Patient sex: F
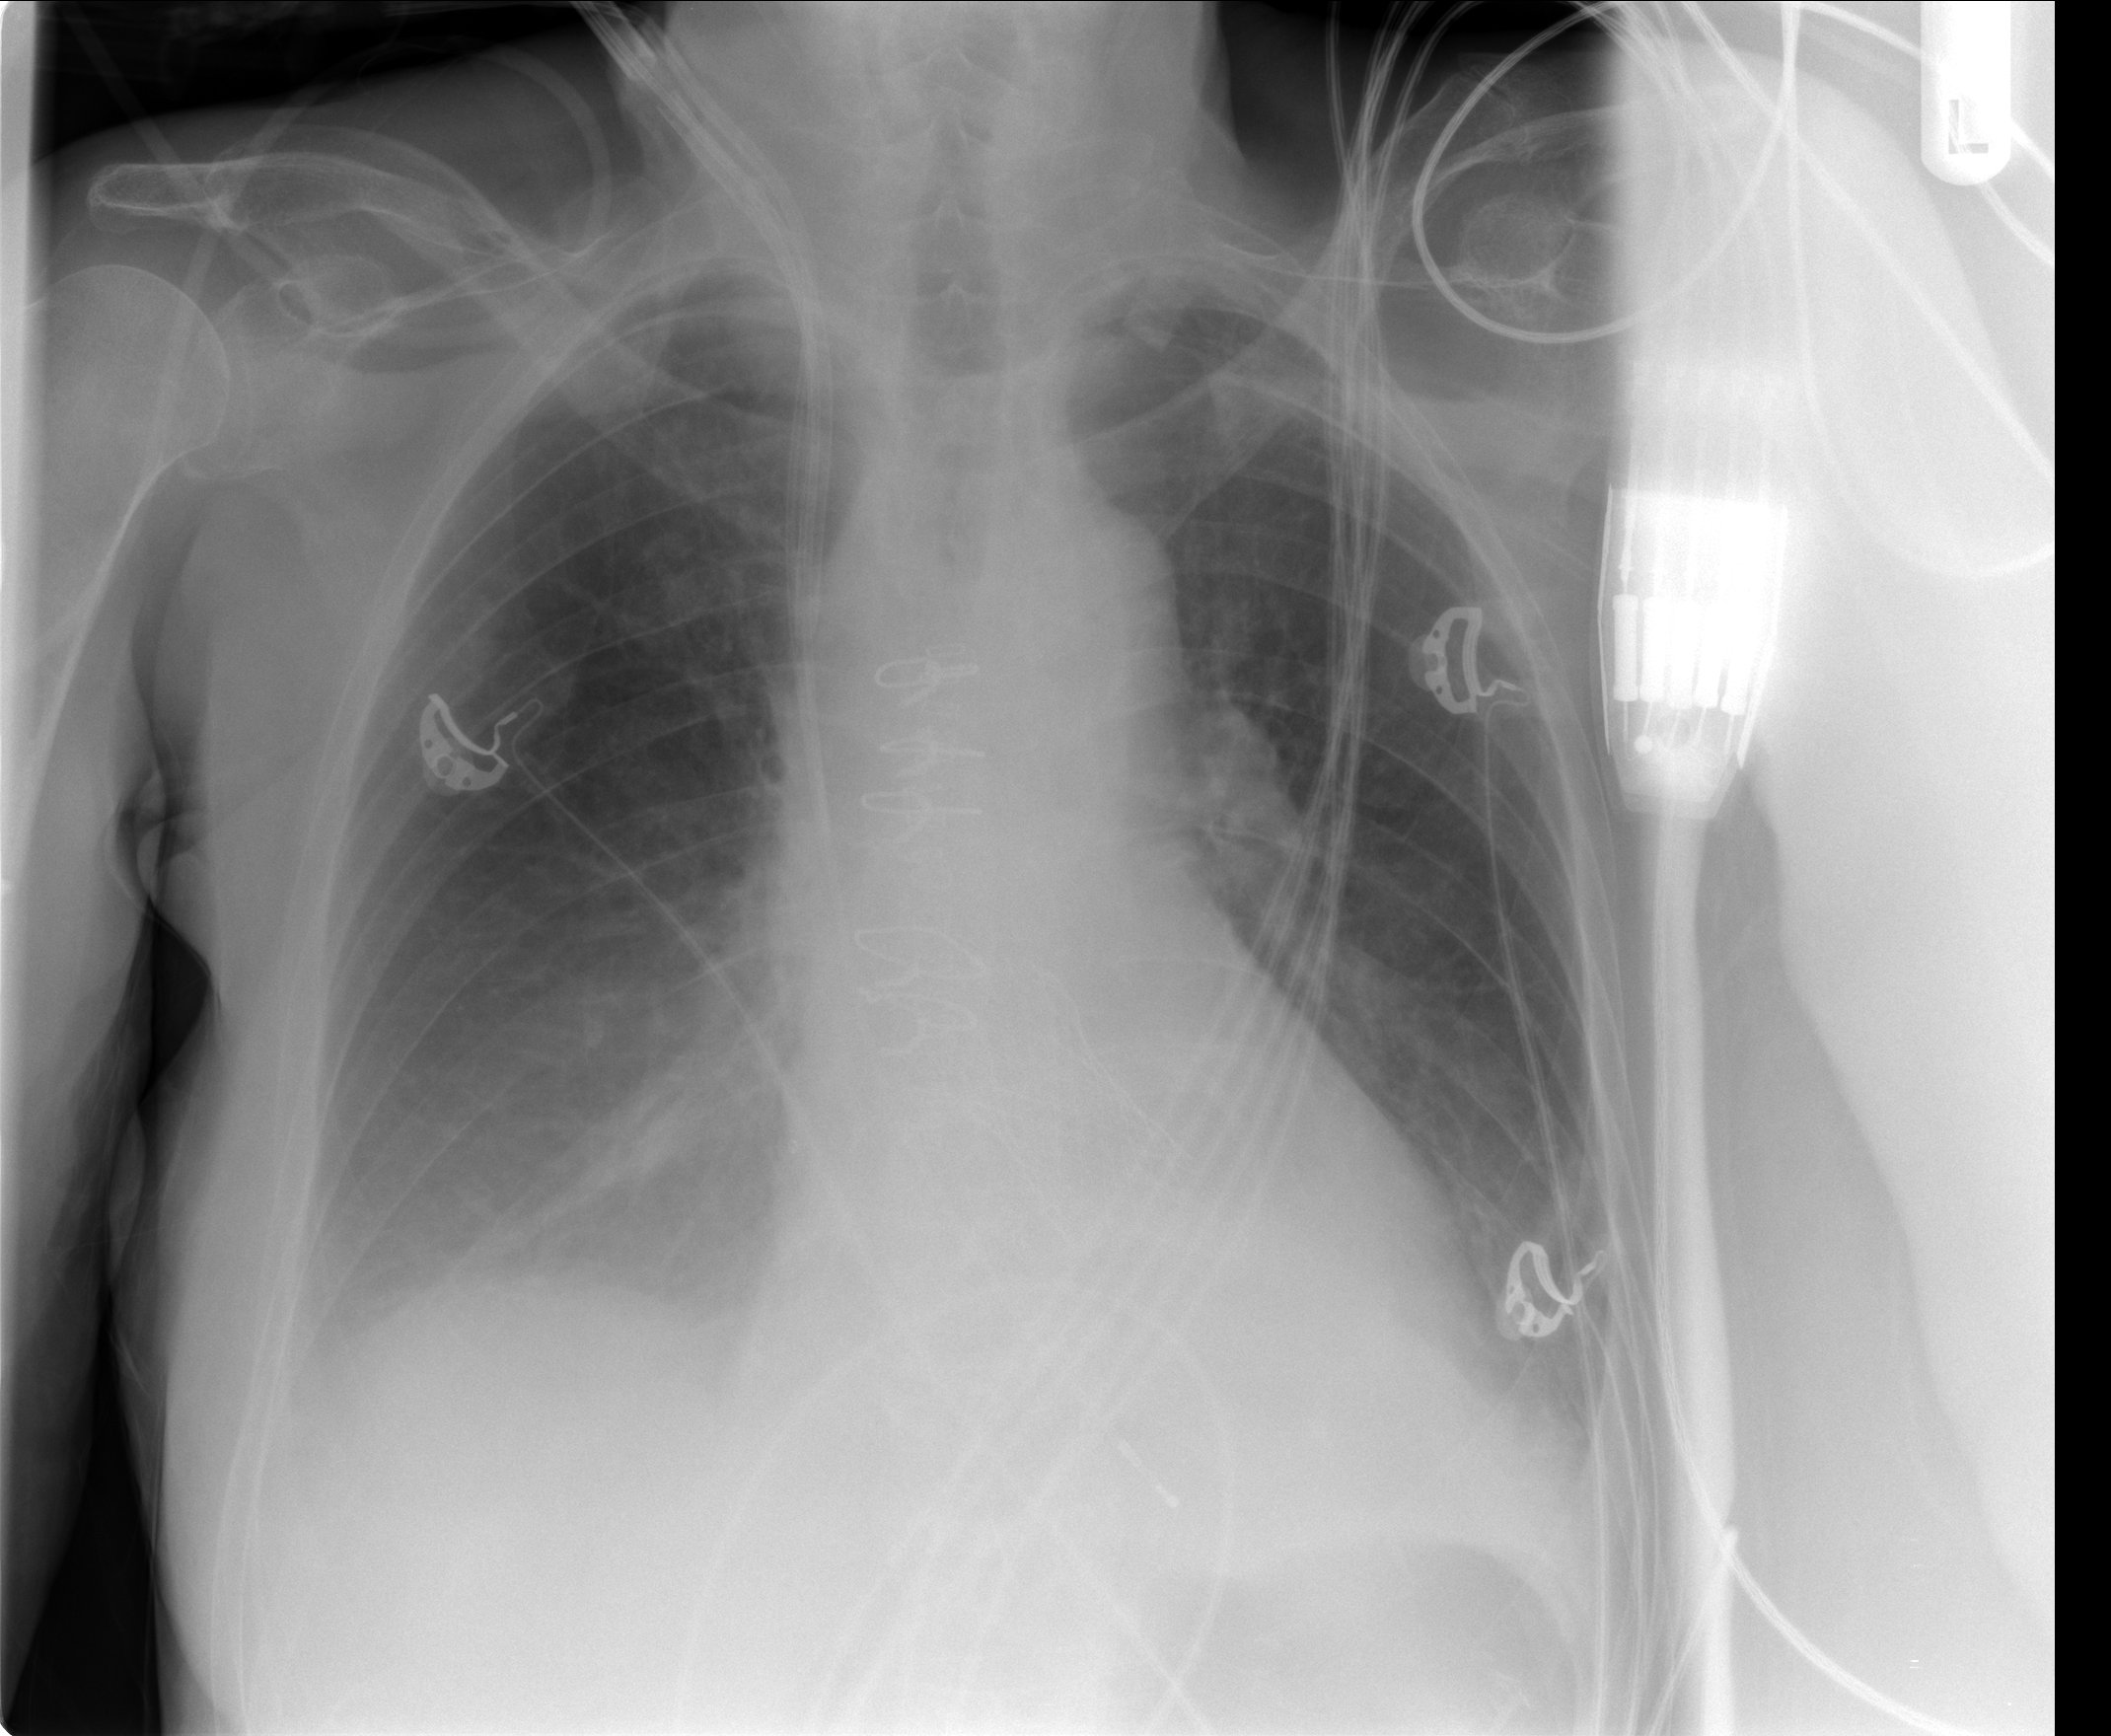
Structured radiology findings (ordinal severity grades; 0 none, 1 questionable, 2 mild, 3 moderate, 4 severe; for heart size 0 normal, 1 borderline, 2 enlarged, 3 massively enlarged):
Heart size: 0
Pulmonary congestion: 0
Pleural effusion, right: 1
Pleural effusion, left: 2
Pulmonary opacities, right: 0
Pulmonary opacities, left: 0
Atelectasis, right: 2
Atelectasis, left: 2